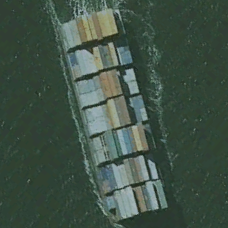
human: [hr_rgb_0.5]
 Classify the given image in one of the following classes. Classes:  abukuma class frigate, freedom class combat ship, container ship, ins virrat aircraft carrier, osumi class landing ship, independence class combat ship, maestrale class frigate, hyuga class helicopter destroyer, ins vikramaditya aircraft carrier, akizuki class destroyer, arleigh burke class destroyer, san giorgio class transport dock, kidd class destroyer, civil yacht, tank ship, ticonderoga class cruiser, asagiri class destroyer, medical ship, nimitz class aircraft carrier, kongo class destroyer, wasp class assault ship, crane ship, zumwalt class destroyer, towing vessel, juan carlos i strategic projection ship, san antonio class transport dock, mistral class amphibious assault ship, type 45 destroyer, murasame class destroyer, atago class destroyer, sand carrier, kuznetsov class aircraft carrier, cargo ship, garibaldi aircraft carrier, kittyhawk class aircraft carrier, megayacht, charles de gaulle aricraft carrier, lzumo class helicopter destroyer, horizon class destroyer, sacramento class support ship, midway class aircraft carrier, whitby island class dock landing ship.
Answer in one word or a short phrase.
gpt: Container ship